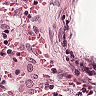
Metastatic tissue present: no